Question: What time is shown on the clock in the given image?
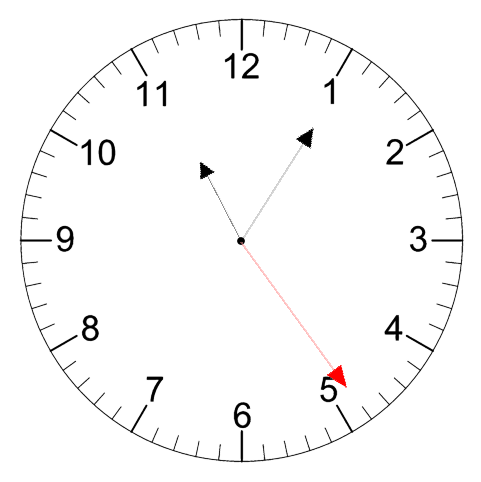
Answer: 11:05:24